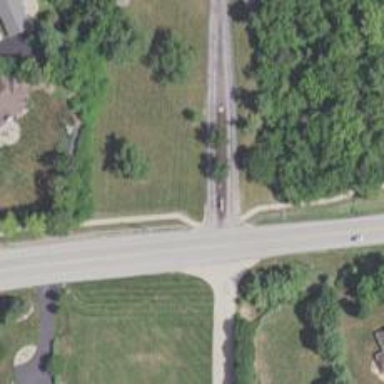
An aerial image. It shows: Unmarked road crossing.